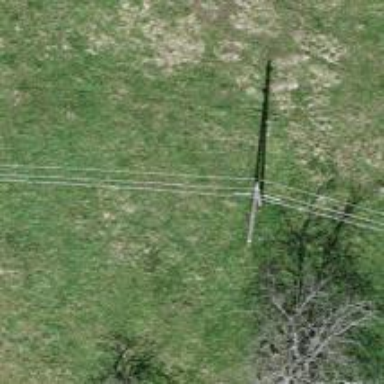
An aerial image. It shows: Minor power line.